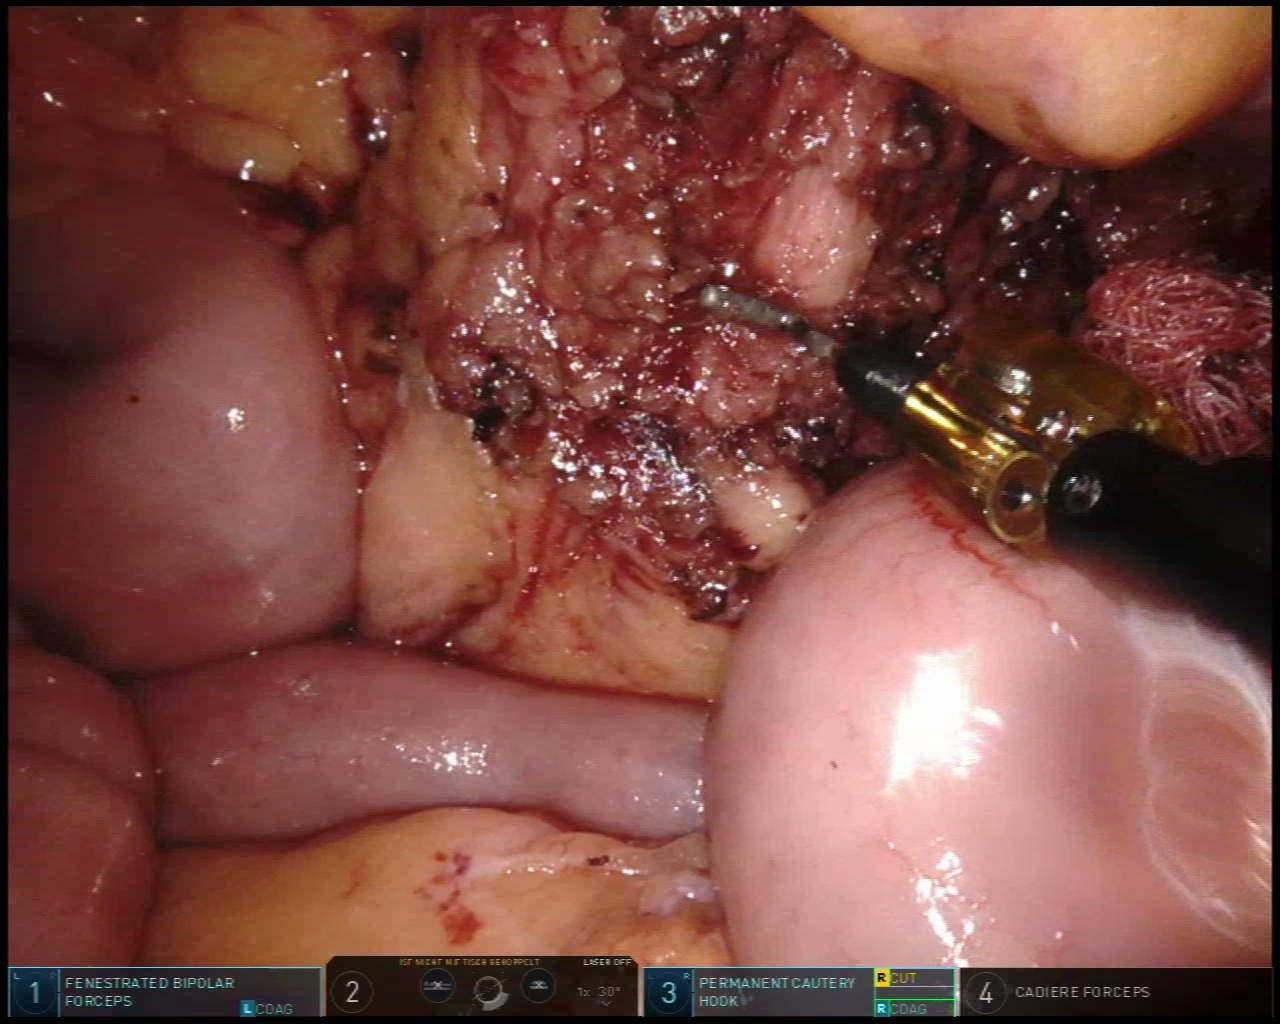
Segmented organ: inferior_mesenteric_artery
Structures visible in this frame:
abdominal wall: no
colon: no
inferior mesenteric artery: yes
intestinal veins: no
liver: no
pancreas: no
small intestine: yes
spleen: no
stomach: no
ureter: no
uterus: no
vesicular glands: no